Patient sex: F
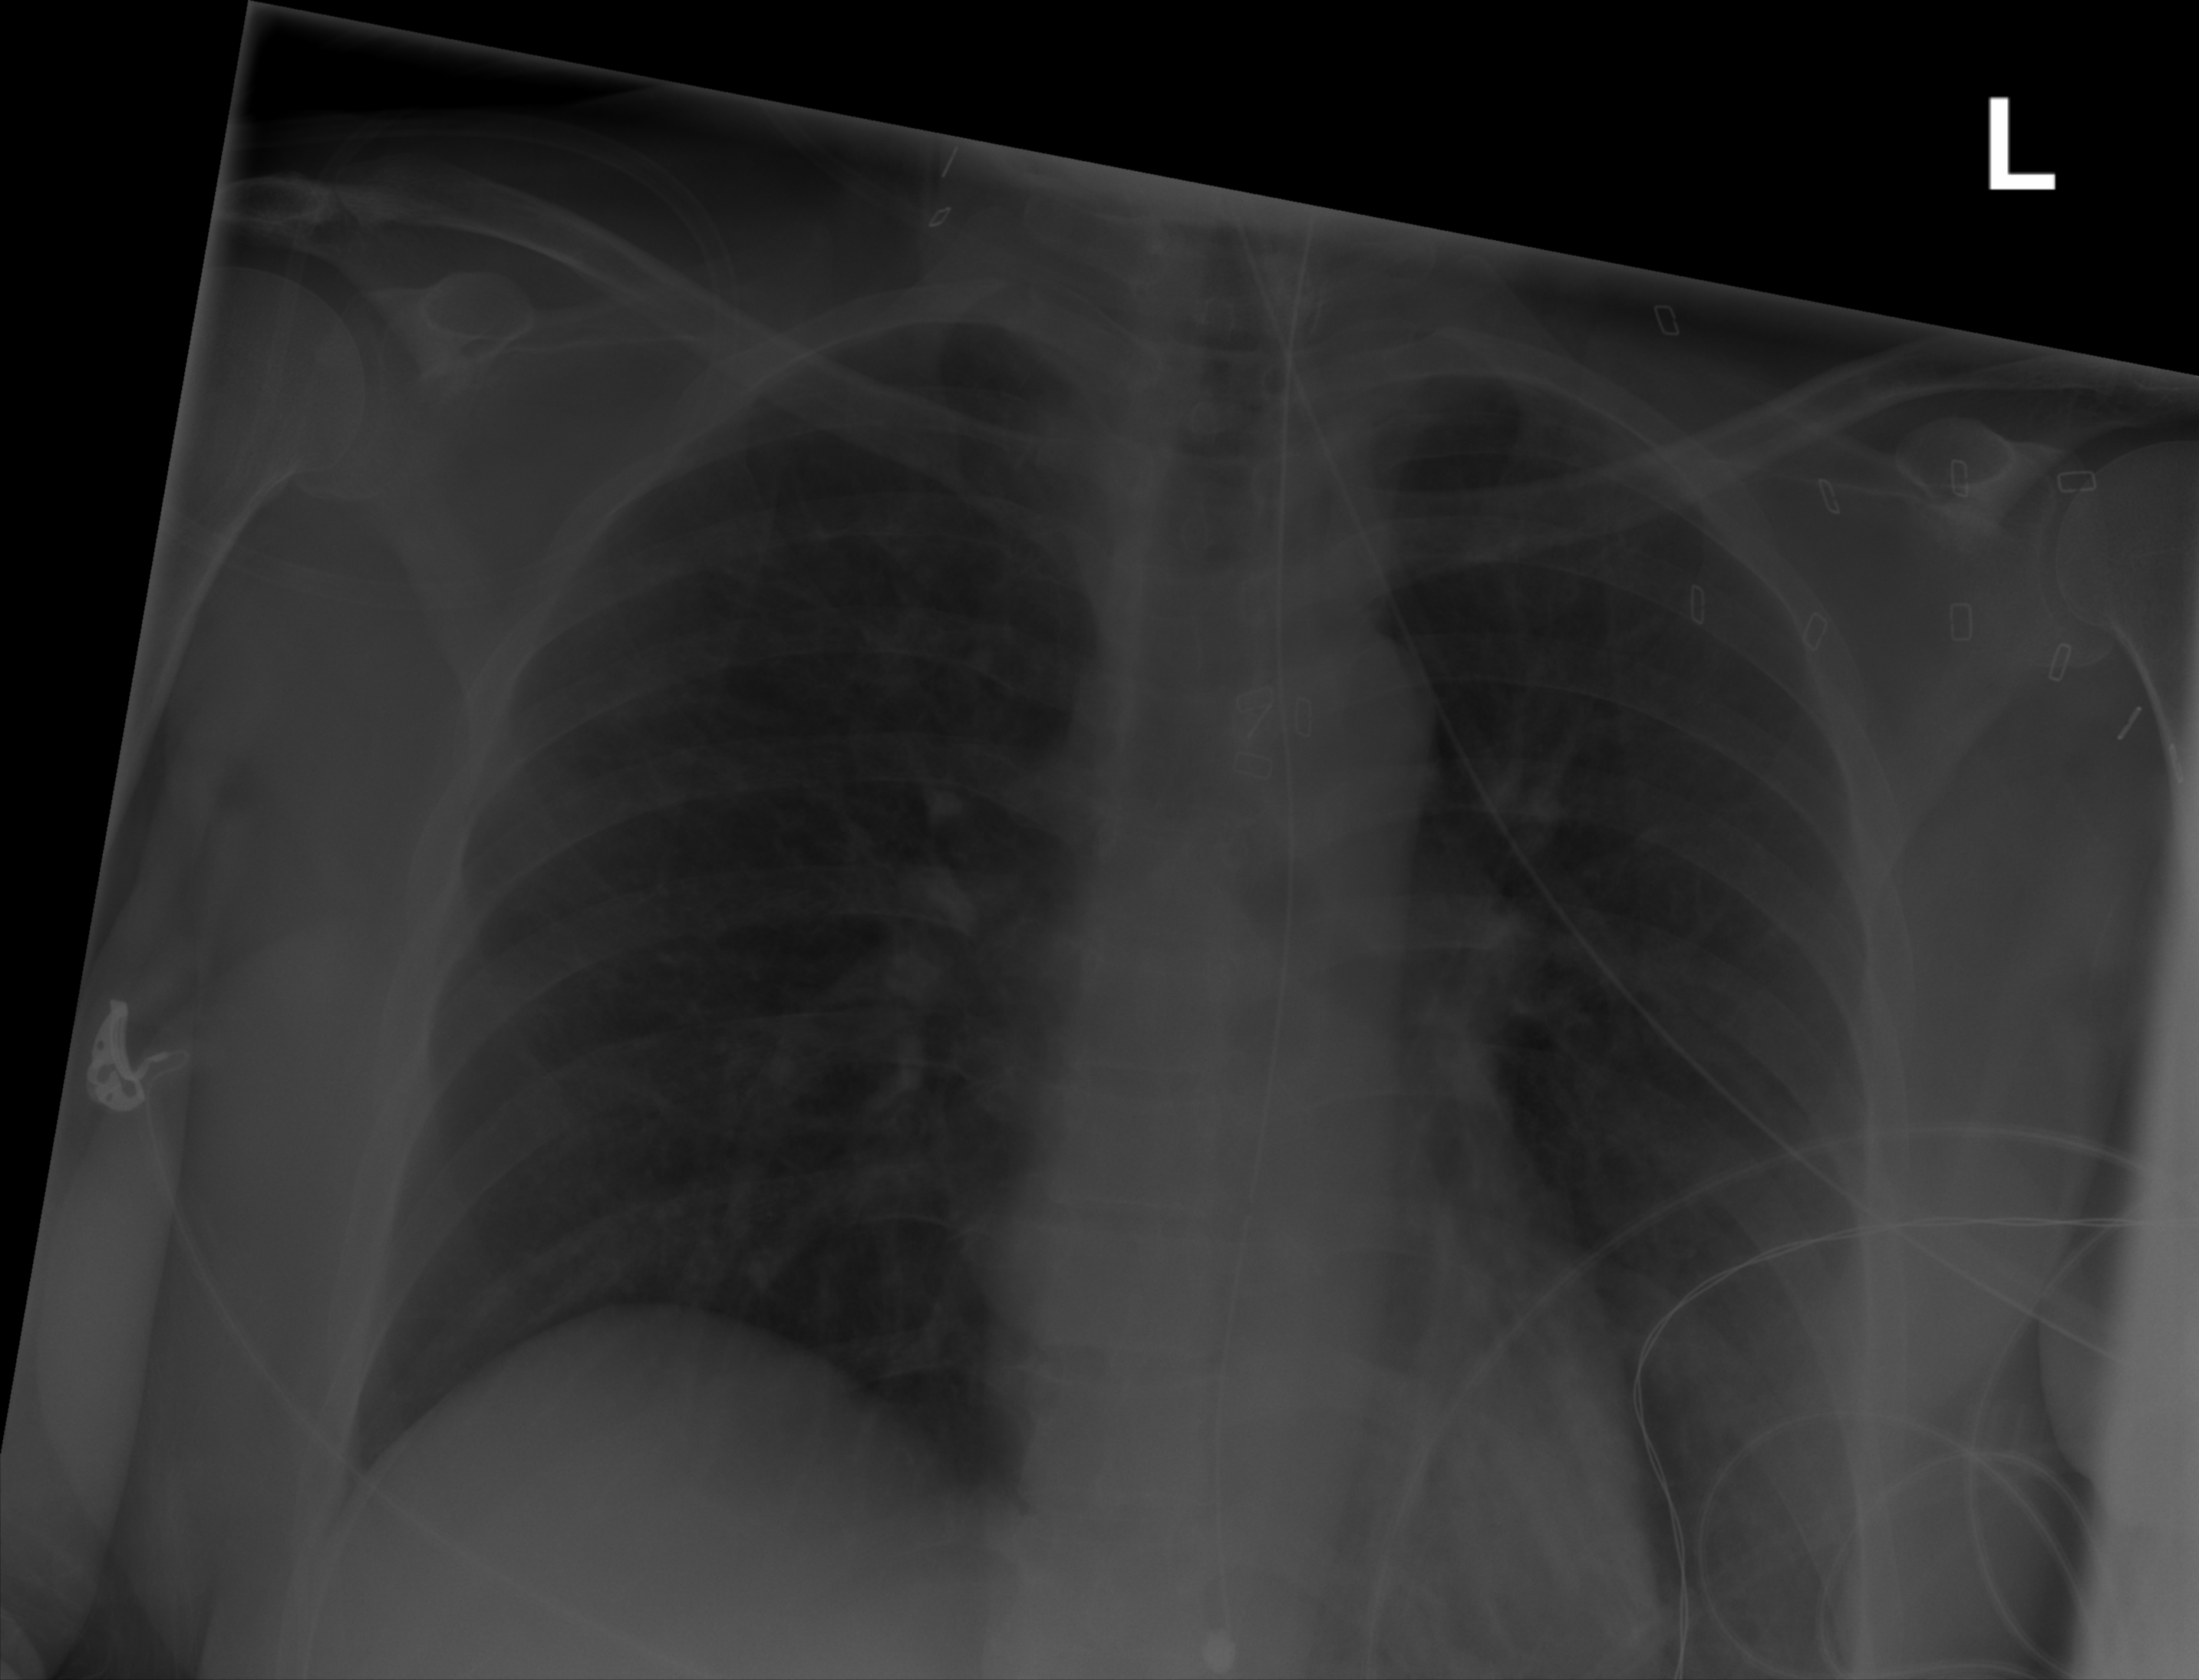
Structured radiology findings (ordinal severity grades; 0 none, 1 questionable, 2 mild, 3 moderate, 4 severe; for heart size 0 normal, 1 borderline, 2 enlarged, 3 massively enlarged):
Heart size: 0
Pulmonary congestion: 0
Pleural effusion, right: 0
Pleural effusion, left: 1
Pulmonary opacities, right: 1
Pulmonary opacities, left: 3
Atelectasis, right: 0
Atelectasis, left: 2